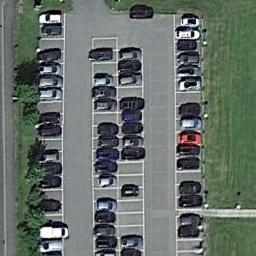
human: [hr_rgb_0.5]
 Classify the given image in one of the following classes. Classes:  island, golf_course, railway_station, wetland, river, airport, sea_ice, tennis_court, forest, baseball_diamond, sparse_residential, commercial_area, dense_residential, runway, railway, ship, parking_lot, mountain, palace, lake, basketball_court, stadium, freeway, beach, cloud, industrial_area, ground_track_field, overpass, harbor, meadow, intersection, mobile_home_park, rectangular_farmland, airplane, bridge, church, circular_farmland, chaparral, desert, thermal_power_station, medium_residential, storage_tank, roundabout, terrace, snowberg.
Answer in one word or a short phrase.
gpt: parking_lot